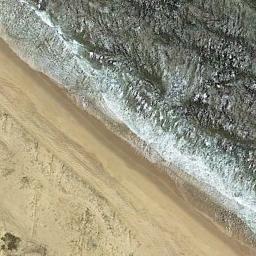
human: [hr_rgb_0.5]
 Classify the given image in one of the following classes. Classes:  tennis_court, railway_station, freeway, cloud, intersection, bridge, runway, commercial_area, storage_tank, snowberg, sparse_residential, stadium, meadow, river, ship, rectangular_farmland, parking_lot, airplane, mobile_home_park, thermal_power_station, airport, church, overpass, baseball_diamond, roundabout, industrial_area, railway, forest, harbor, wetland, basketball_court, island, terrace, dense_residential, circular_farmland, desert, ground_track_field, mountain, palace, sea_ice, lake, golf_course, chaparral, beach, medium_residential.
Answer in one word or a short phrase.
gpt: beach